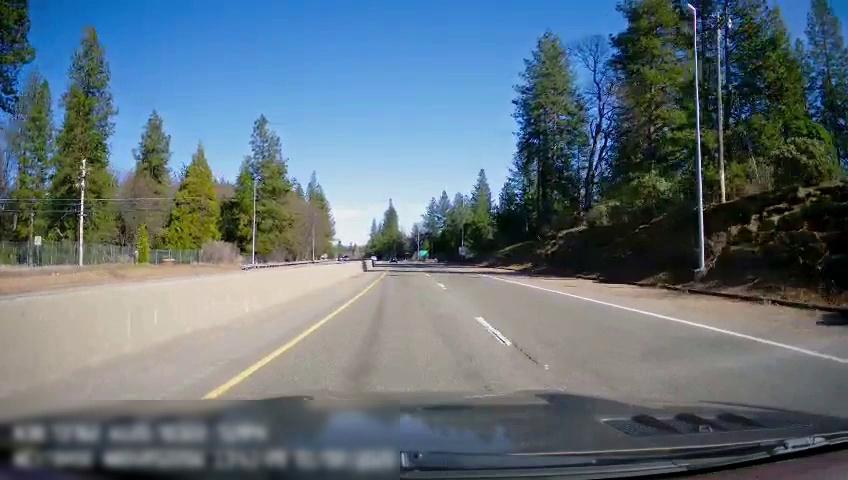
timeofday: Day
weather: Sunny
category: Drivable Space
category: Drivable Space
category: Lanes | Current Lane
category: Lanes | Alternate Lane
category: Lanes | Current Lane
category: Traffic | Signs